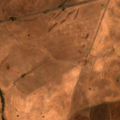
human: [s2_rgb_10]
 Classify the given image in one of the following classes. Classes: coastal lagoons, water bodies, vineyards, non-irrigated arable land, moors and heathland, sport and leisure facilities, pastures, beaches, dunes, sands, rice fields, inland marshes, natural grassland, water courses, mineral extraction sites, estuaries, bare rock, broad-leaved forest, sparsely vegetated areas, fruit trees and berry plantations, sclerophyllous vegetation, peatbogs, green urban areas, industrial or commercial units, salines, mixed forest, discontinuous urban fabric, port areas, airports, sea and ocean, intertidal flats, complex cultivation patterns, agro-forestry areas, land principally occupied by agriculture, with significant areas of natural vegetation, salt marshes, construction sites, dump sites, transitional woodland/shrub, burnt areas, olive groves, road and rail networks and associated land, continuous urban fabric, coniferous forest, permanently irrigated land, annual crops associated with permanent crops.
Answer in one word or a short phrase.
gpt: non-irrigated arable land, transitional woodland/shrub